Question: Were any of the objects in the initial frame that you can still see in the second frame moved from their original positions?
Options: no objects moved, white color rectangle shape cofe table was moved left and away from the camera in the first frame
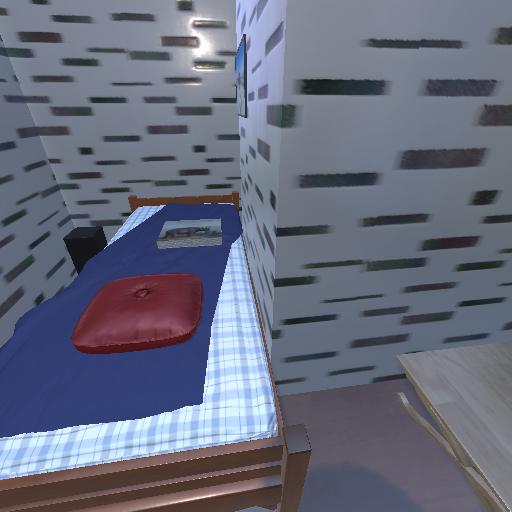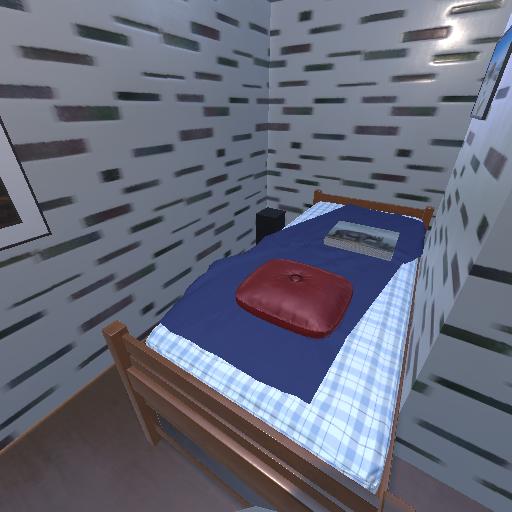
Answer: no objects moved